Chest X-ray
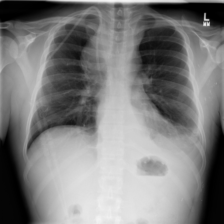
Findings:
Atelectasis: negative
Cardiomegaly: negative
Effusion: positive
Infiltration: positive
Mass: negative
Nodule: negative
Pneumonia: negative
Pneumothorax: negative
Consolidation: negative
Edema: negative
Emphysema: negative
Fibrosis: negative
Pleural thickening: negative
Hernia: negative